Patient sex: M
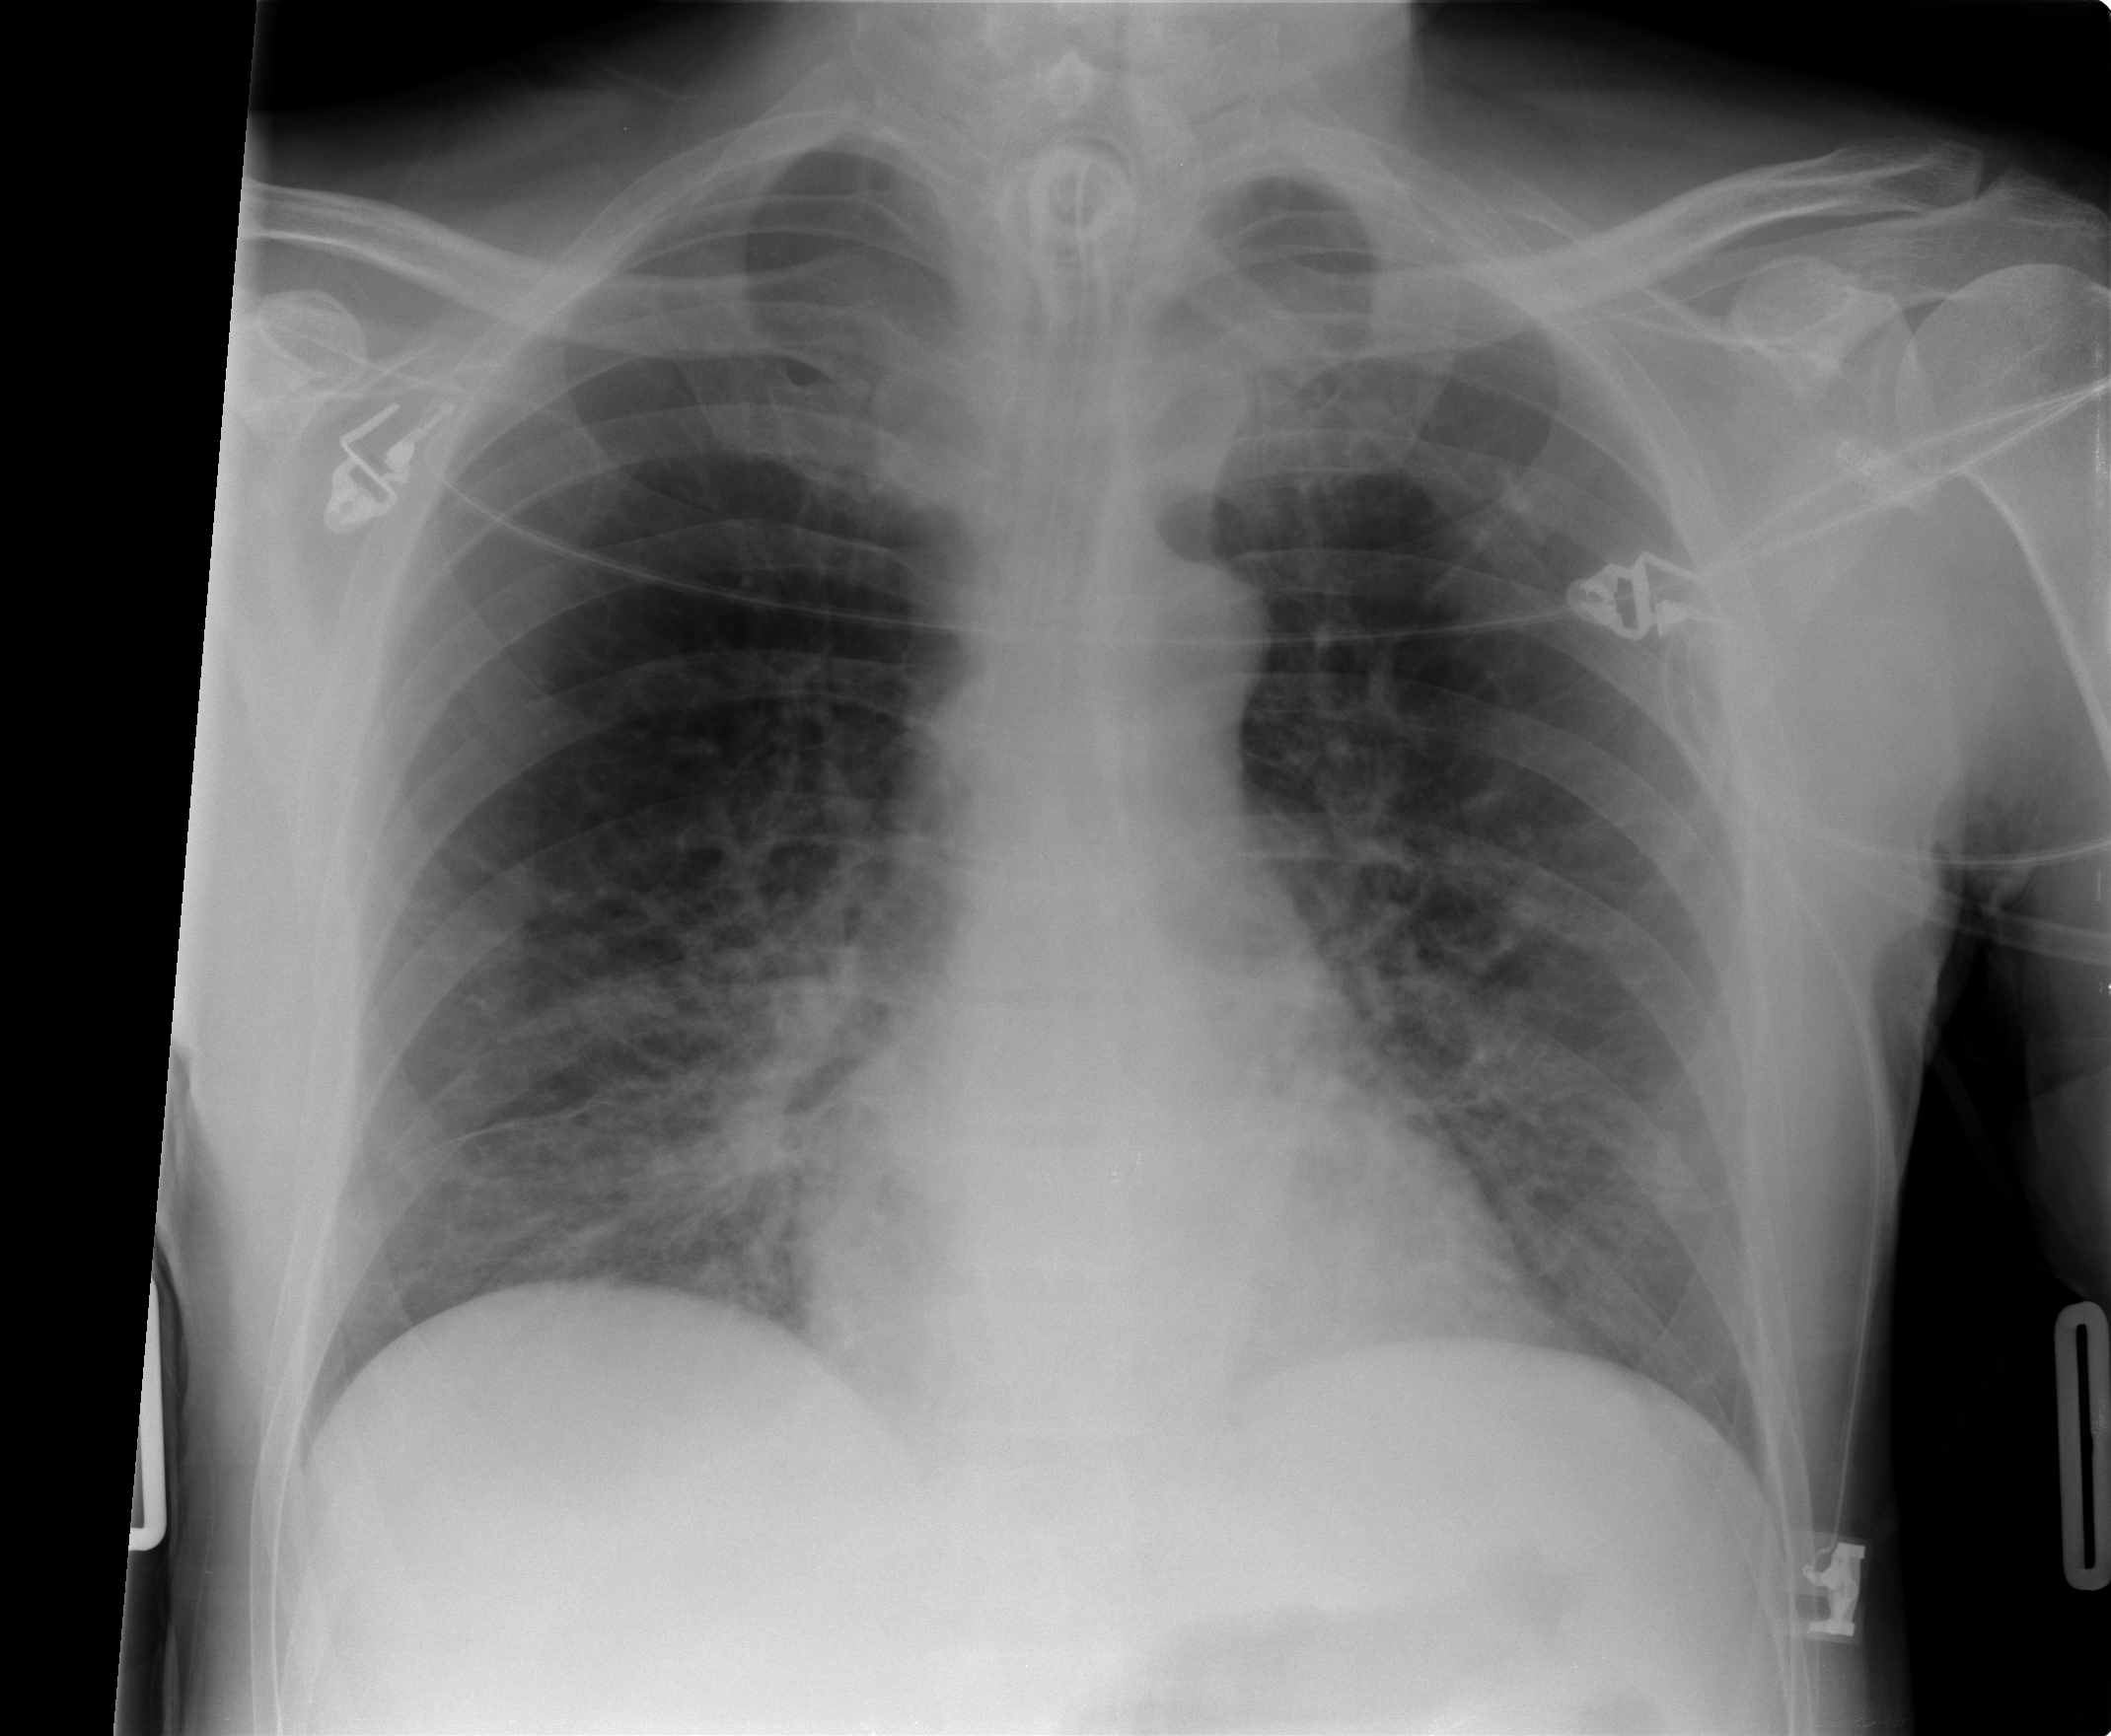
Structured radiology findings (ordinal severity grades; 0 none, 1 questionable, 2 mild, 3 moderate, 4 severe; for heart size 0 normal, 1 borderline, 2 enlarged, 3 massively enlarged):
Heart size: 0
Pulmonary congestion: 0
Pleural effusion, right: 0
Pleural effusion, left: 0
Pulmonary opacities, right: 3
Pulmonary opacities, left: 3
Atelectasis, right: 1
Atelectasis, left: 1